Question: Someone has reported a bug in my program, which brings up the following error message:

The error occours in a C++ DLL of the program, which was compiled by VS2008. I can reproduce the error, but am not able to find out what's the problem. I've already done a bunch of tests for memory leaks or wrong alloctions, but with no success.
Now the weird thing: when I add a main function to the code, compile it as an EXE and then run the exactly same thing, all is ok. The error occours only as a DLL.
The next strange thing is, that when I press "Ignore", the program continues and does its job as expected.
So, I'm looking for 2 types of answers:
- Answers that help me find the bug
- Answers that help me to "auto-ignore" or hide this errormessage, so that it does not occour. That would be ok, since there is no difference in the result.
I'm thankful for any help or advise.
Thanks!
Like Joachim Pileborg said, I've created a simple test c++ project, that calls my DLL, and it works perfectly! The program that normally calls the DLL is written in DELPHI, so I think it could be a bug of DELPHI... Weird: The call of the DLL works for 99.9999..%, but in one specific case, there occours an error IN the Dll. It's not the call that fails... Really, really strange story :S
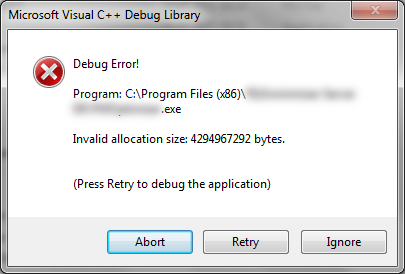
Answer: Through the debugger, I was able to see the call stack, and what function in the code displayed the error. After searching for this routine, I could find out how to disable displaying it.